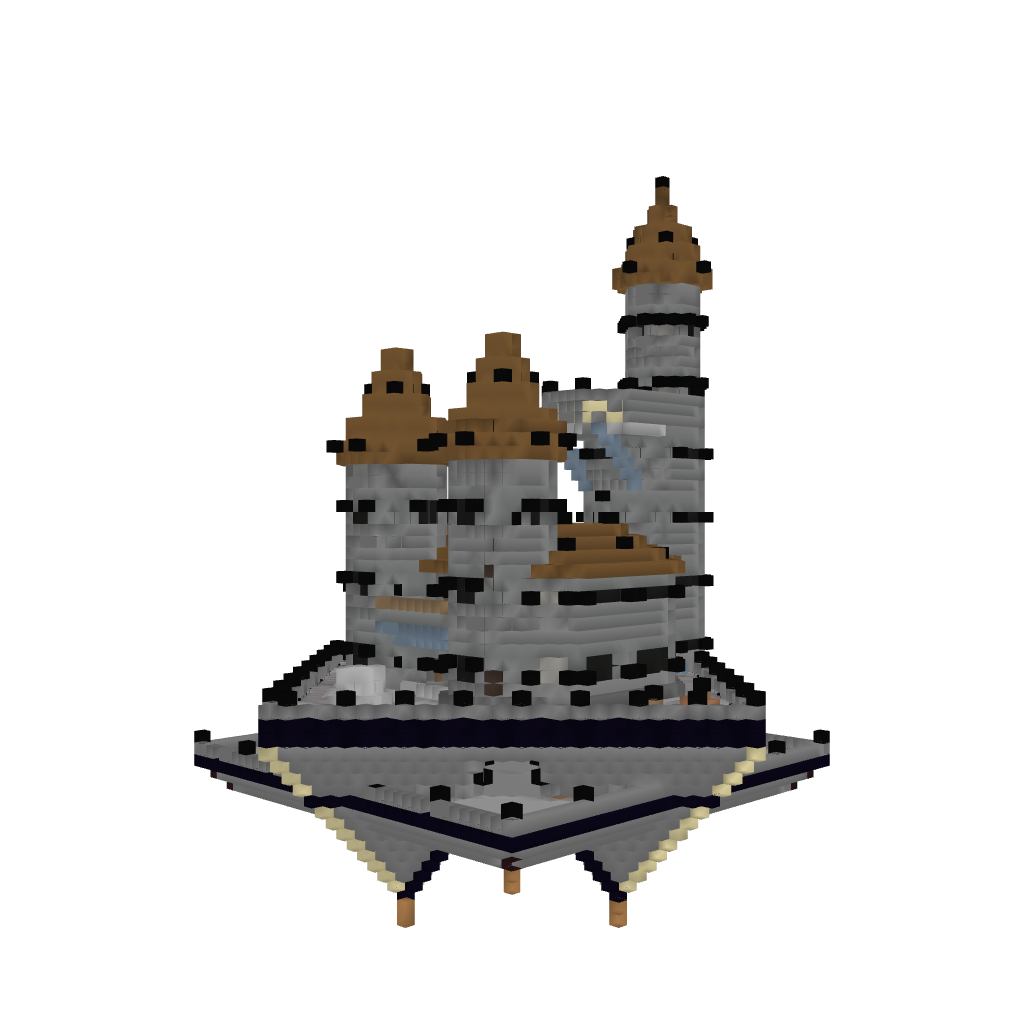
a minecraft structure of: Floating Castle